Question: So in all my failed attempts to get jQueryUI working, I have tried this example <URL> after downloading a theme from the jQueryUI site.
and here is my code looking at that example in the link above in my asp.net mvc page.
'''
<link type="text/css" href="<%= Url.Content("~/Scripts/jquery-ui/css/smoothness/jquery-ui-1.8.17.custom.css")%>" rel="stylesheet" />
<script type="text/javascript" src="<%= Url.Content("~/Scripts/jquery-ui/js/jquery-1.7.1.min.js")%>"></script>
<script type="text/javascript" src="<%= Url.Content("~/Scripts/jquery-ui/js/jquery-ui-1.8.17.custom.min.js")%>"></script>
<script>
$('#dialog_link').click(function(){
$('#Dialog').dialog('open');
return false;
});
</script>
<p id="dialog_link">Open Dialog</p>
<div id="Dialog" title="Dialog title!">
This content shown within dialog...
</div>
'''
After hitting F5 I would have expected to see a clickable text which when clicked would bring up a modal dialog with a [x] button to close it and get back to the main window. However what I get to see is this on page load,

where the text 'open dialog' does not respond to click events and the supposed "modal dialog" is already visible in the form of a plain string and without any formatting. So where did all the magic of jQueryUI go? Something wrong in my linking correct scripts?
Totally lost. Please help..
This exact same code works in pure html mode in a different file. when I copy this code into my asp.net mvc page within the content tags I get a javascript error at a non-descript line!!
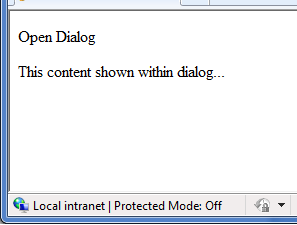
Answer: Just take the 'open' out of your $('#Dialog').dialog('open'); and you are good to go.
Edit: Added this jsFiddle with your code as an example:
<URL>
Also, you don't need 'return false' when clicking an element with no default click event.
EDIT: From your comment below I suspect that you are having issues with loading jQuery and jQueryUI in the first place. Try replacing your script and css links with the following as a test to eliminate path issues:
'''
<link type="text/css" rel="Stylesheet" href="https://ajax.googleapis.com/ajax/libs/jqueryui/1.8.17/themes/ui-lightness/jquery-ui.css" />
<script type="text/javascript" src="https://ajax.googleapis.com/ajax/libs/jquery/1.7.1/jquery.min.js"></script>
<script type="text/javascript" src="https://ajax.googleapis.com/ajax/libs/jqueryui/1.8.17/jquery-ui.min.js"></script>
'''